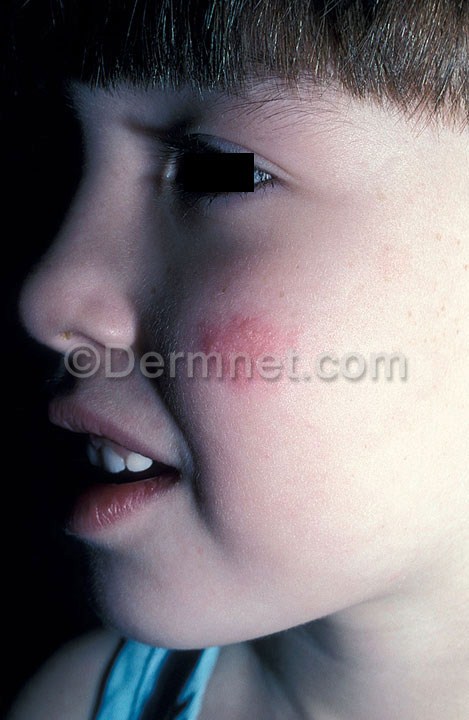
Disease: Warts Molluscum and other Viral Infections